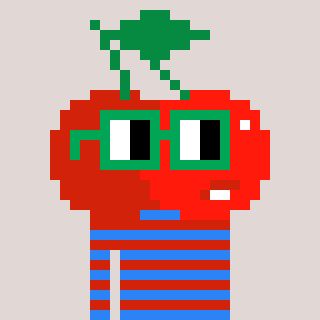
a pixel art character with square green glasses, a cherry-shaped head and a red-colored body on a warm background